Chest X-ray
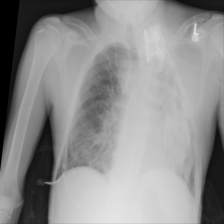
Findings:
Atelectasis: negative
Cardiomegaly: negative
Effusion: negative
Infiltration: negative
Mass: negative
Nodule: negative
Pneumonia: negative
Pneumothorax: negative
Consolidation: negative
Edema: negative
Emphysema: negative
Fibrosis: negative
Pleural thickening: negative
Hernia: negative